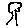
Label: tree